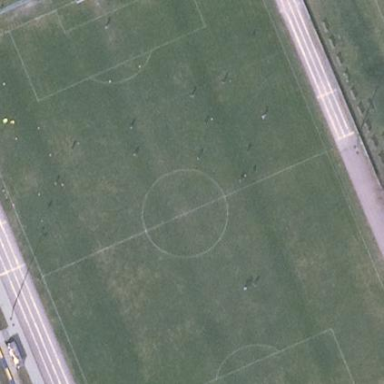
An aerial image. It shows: Soccer pitch for outdoor sports and leisure activities.